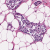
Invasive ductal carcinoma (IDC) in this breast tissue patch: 0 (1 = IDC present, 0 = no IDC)